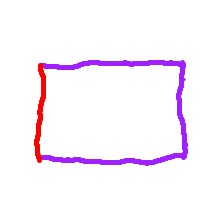
Shape: rectangle